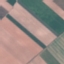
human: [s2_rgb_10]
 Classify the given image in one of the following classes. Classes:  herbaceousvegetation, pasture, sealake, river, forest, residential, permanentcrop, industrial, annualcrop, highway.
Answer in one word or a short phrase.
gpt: AnnualCrop